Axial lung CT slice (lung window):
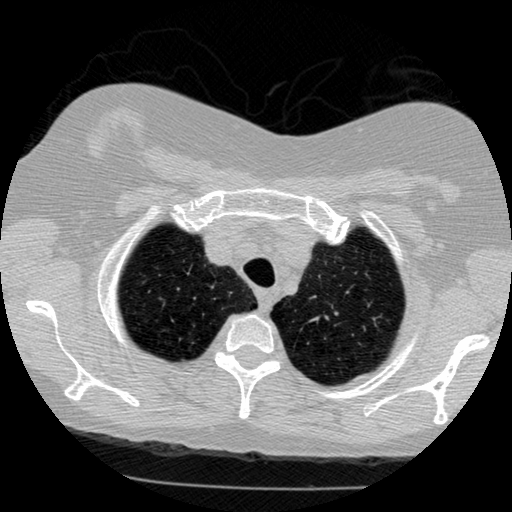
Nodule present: no